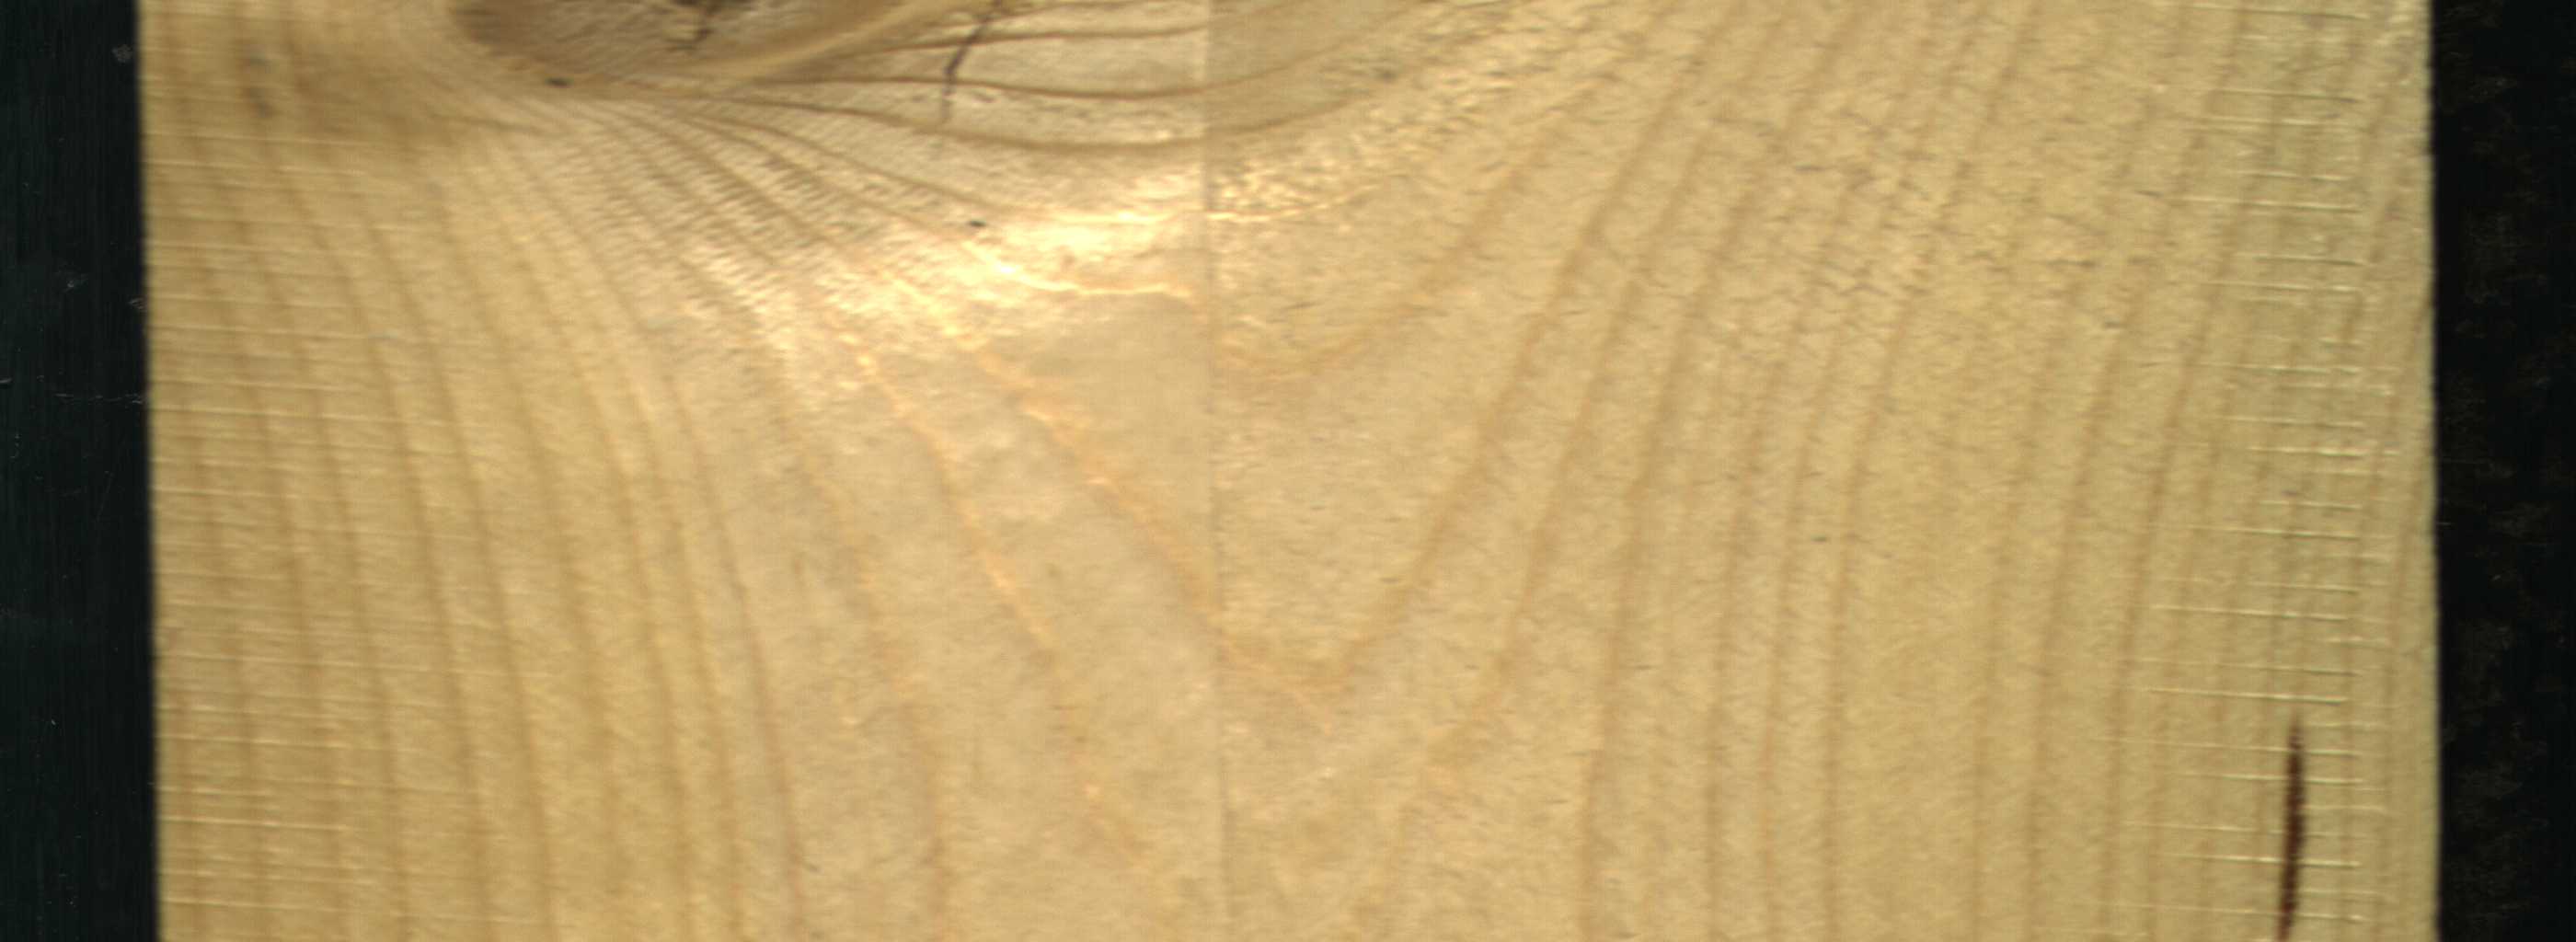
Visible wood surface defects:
resin
Live_Knot